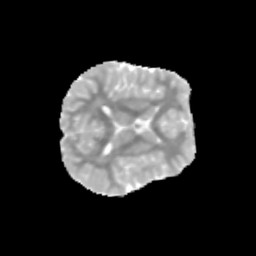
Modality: MD
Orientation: axial
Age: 10
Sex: male
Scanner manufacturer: siemens
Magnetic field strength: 3 T
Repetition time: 3.8 s
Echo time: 0.07 s